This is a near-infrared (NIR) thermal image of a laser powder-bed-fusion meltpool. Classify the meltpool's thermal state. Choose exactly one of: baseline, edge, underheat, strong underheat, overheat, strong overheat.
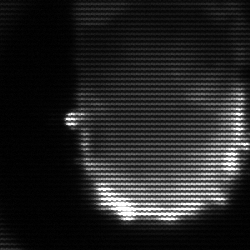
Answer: baseline